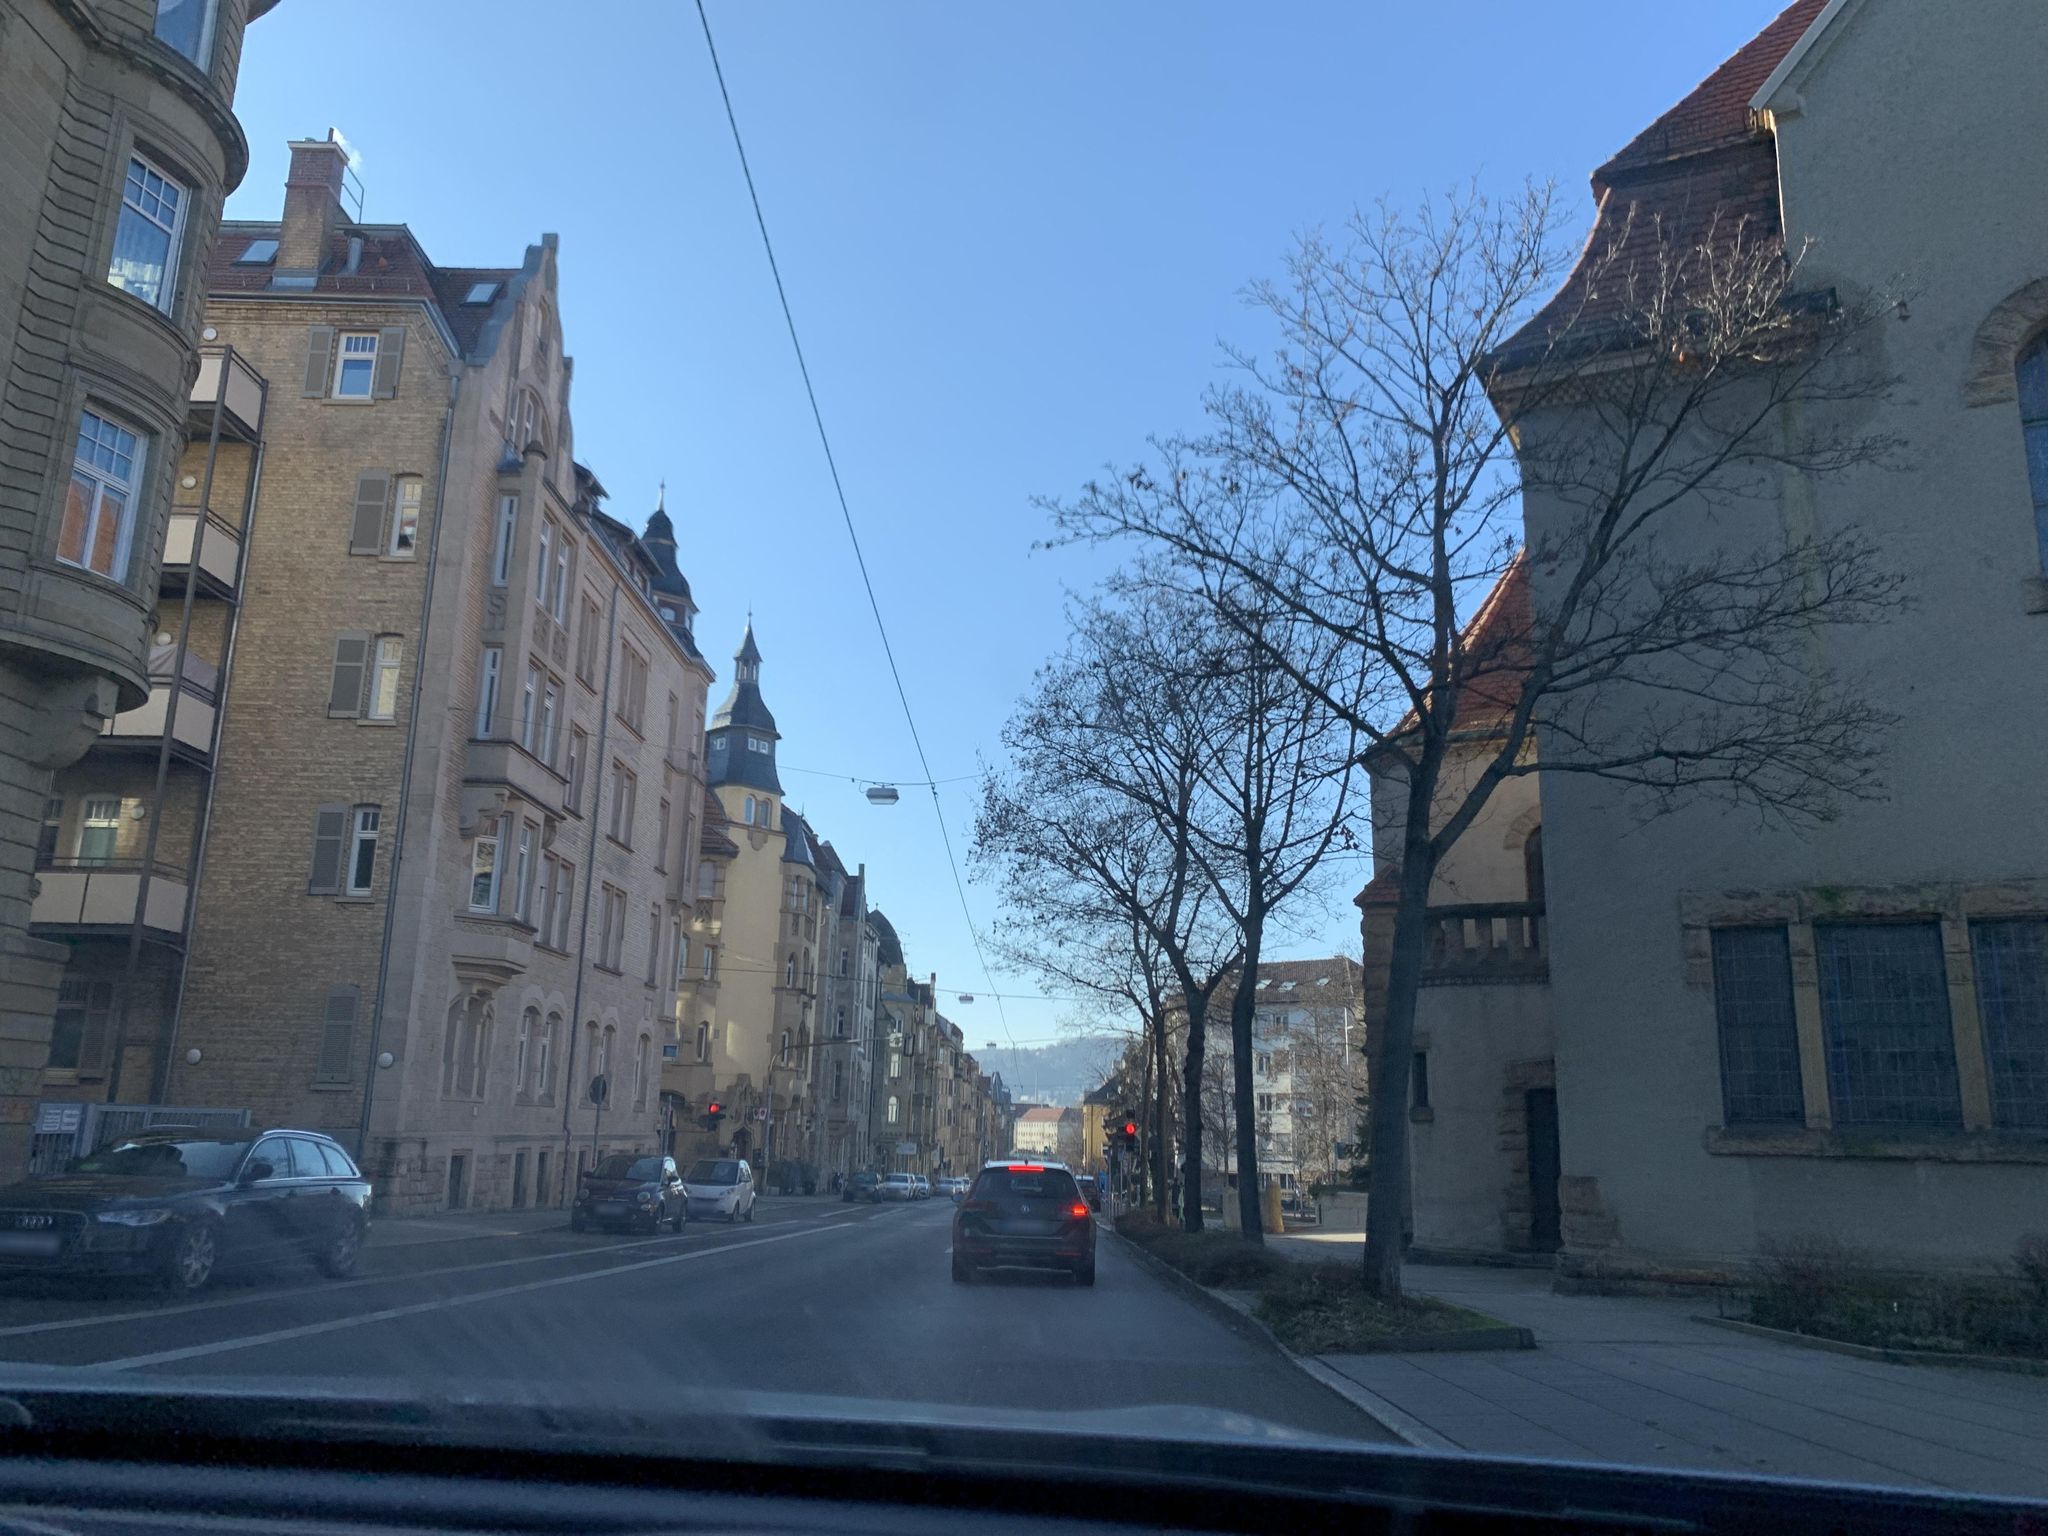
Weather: clear
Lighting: dusk/dawn
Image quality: good
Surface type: driving surface
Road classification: footway
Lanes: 2
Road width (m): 10.7
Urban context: urban centre
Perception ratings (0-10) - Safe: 6.3, Lively: 9.43, Beautiful: 6.4, Boring: 3.53, Depressing: 1, Wealthy: 6.48